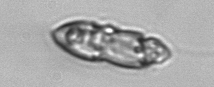
Label: Katodinium_or_Torodinium